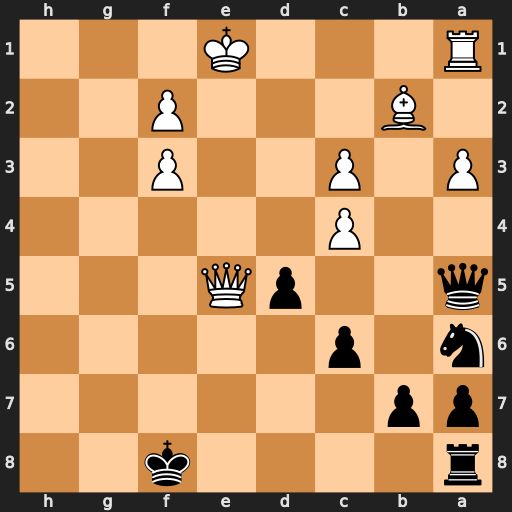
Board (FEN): r4k2/pp6/n1p5/q2pQ3/2P5/P1P2P2/1B3P2/R3K3
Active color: b
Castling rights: Q
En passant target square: -
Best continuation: Re8 Qxe8+ Kxe8